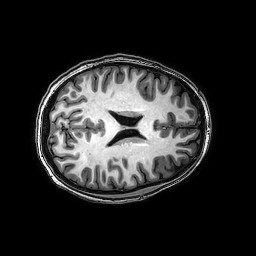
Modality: T1w
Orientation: axial
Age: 23
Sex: female
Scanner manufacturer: philips
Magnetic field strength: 3 T
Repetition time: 0.008052 s
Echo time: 0.00369 s